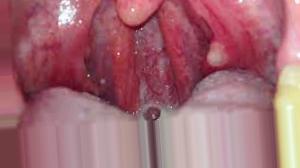
Condition: Mouth Ulcer